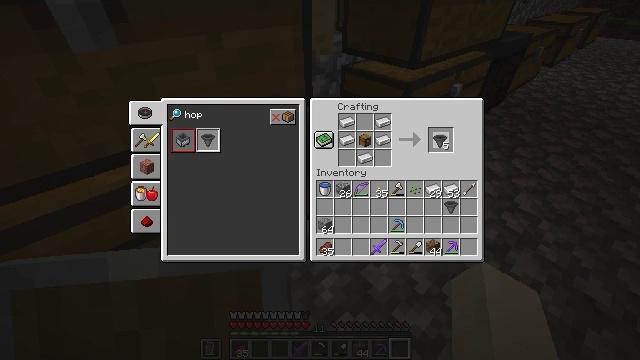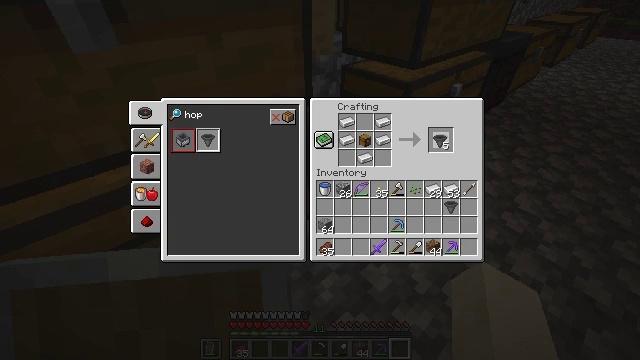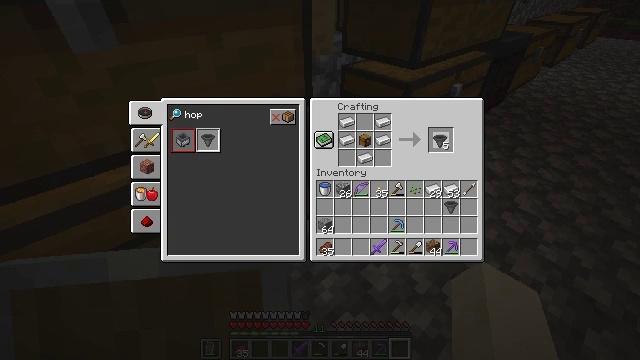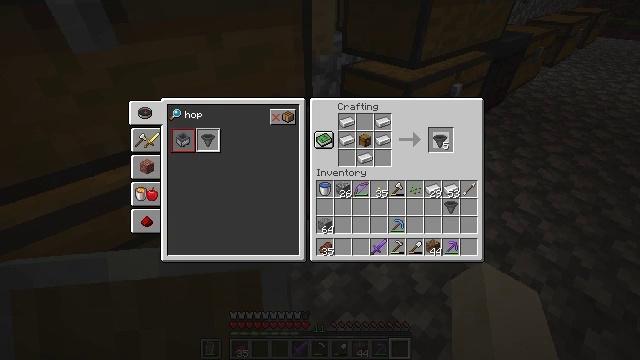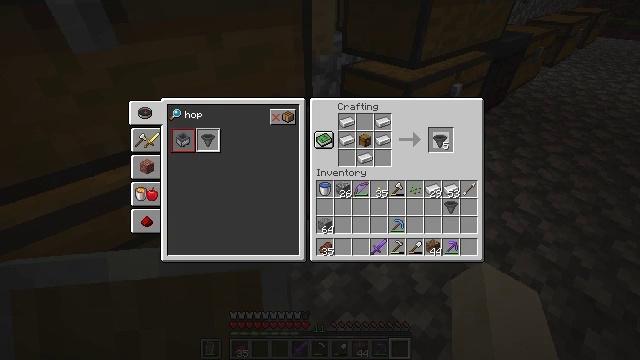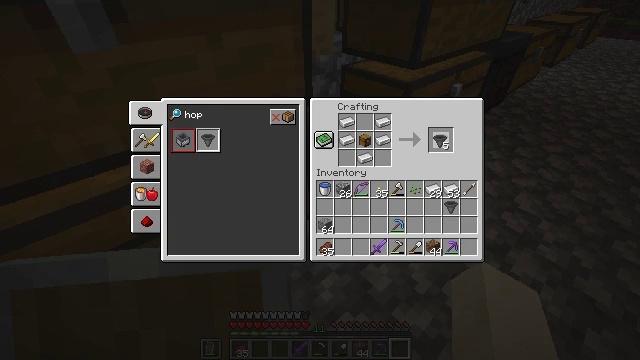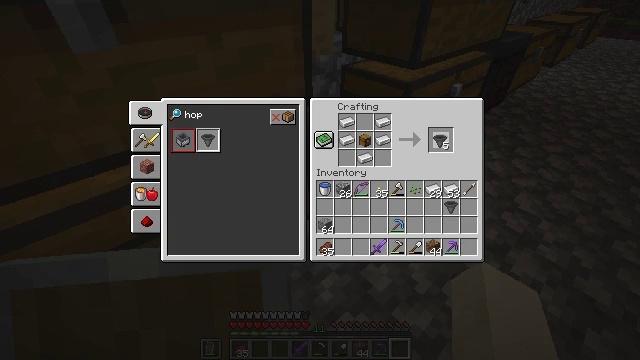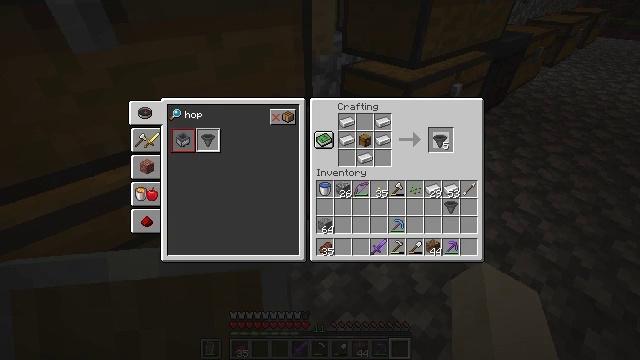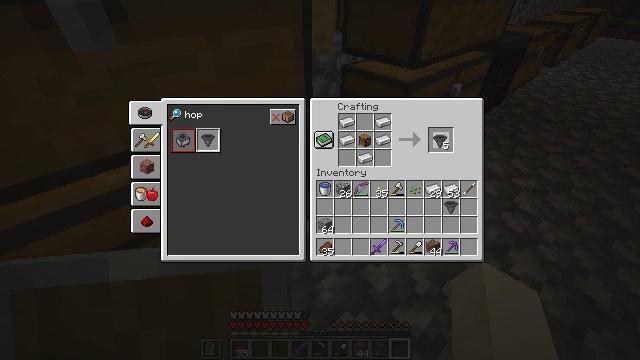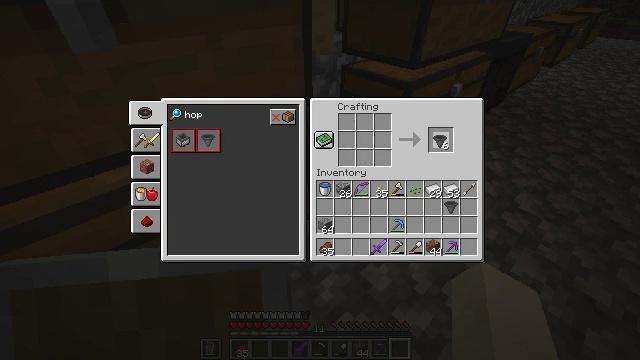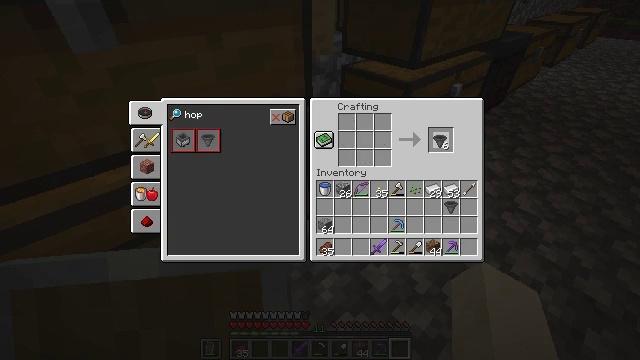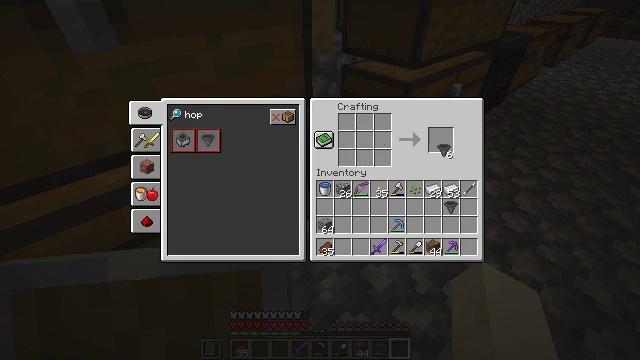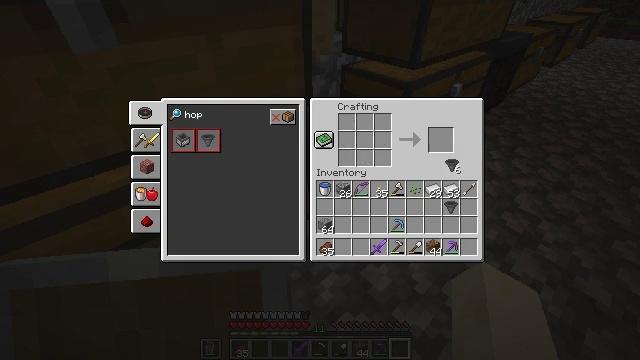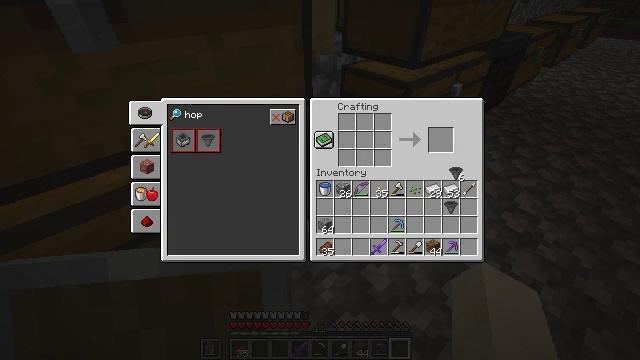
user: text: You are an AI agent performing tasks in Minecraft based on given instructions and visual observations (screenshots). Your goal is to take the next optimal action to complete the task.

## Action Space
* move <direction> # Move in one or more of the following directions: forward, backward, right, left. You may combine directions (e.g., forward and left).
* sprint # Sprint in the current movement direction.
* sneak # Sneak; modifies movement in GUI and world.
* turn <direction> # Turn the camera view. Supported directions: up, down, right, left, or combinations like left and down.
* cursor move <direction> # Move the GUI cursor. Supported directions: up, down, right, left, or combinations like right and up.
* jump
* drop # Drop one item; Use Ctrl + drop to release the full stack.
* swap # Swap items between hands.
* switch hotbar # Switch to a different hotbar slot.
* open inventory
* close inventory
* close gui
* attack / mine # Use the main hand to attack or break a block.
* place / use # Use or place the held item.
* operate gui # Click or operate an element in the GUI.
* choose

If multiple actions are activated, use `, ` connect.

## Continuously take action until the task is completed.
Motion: motion action
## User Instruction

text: Interact with the crafting table to craft a hopper.
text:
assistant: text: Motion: no_op
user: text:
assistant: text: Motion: no_op
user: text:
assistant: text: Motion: no_op
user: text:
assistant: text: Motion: no_op
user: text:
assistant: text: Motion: no_op
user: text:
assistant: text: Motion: attack / mine
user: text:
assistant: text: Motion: attack / mine
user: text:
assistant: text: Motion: attack / mine
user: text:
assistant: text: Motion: no_op
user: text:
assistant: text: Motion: no_op
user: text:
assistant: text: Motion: turn down
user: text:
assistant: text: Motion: turn right and down
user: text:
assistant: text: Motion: turn down
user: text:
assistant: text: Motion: no_op